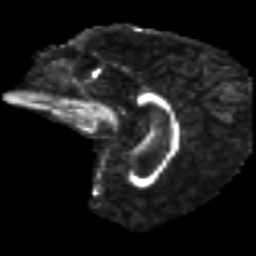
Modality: FA
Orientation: sagittal
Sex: male
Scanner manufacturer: ge
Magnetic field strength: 3 T
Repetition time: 7 s
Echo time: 0.08 s